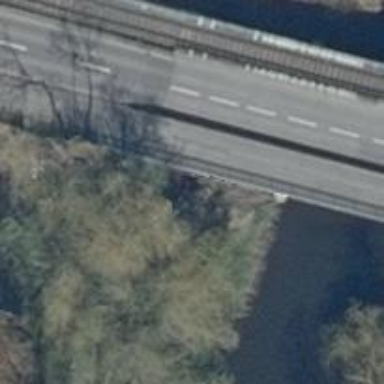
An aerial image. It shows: Paved path on bridge.